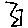
Label: zigzag